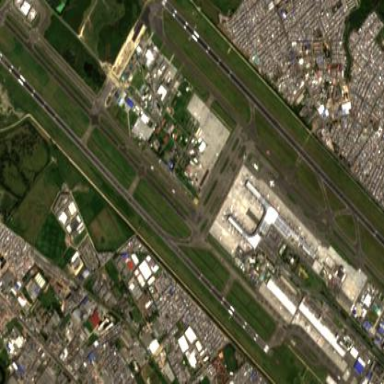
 which serves as both military and public airport."